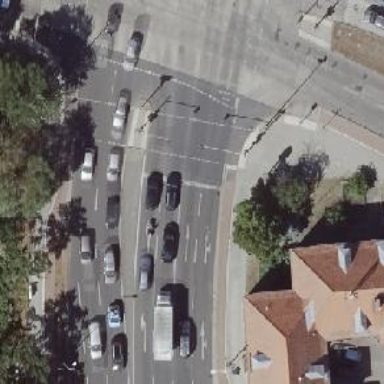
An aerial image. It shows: Road with traffic signals.